Brain MRI, modality: hrT2
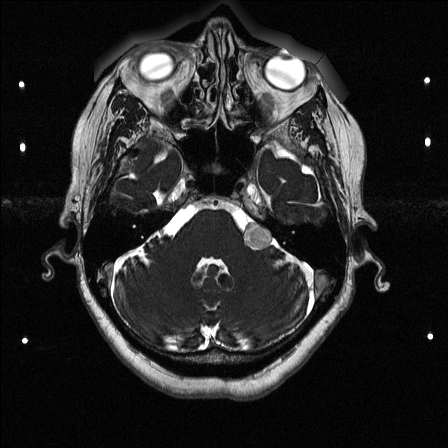